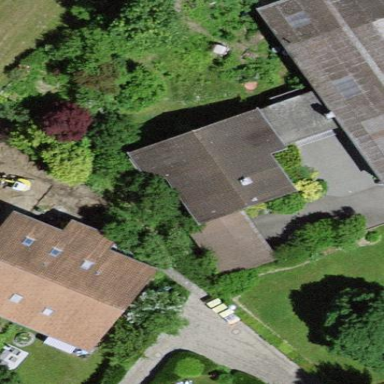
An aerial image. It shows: Residential building.